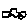
Label: car